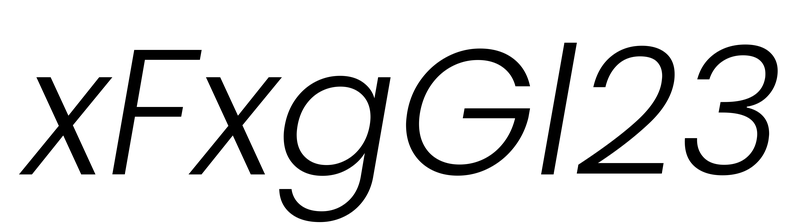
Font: Poppins-LightItalic